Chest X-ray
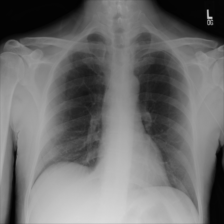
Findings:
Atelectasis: negative
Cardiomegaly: negative
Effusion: negative
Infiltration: negative
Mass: negative
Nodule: negative
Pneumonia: negative
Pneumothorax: negative
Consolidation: negative
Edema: negative
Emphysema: negative
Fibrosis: negative
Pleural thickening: negative
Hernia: negative